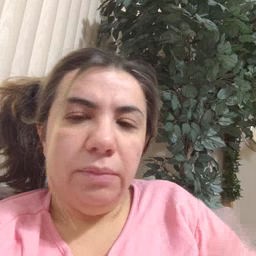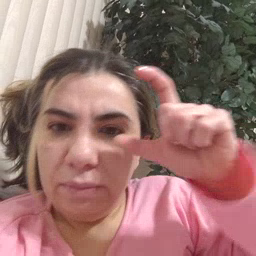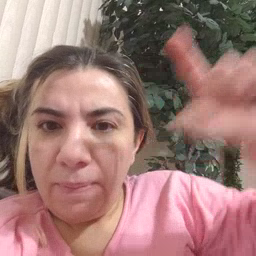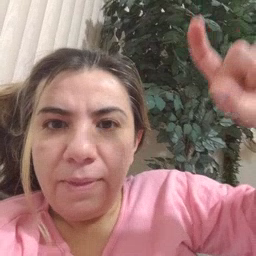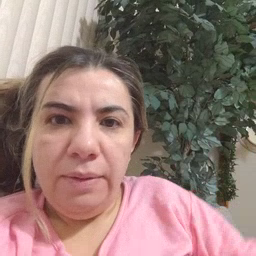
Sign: moon